Question: i have written a program to display my uid , username and password when clicked on a button as a toast message from my database , but i want to display it inside my listview when clicked on the same button , the listview is on the same page , i am new to sqlite database i just know how to create , insert , delete and update the contents of database, but i dont know how to display it inside my listview , please need some help
Here is the pic of my application

As you can see from the pic , i m adding username and password with add button and with the help of getdetails button i m displaying my uid , username and password , but i want to display the details inside the listview
My ListHelper class
'''
public class ListHelper {
DbListHelper helper;
public ListHelper(Context context) {
helper = new DbListHelper(context);
}
public long insertData(String name, String password) {
SQLiteDatabase db = helper.getWritableDatabase();
ContentValues values = new ContentValues();
values.put(DbListHelper.NAME, name);
values.put(DbListHelper.PASSWORD, password);
long id = db.insert(DbListHelper.TABLE_NAME, null, values);
return id;
}
public String getAllData() {
SQLiteDatabase db = helper.getWritableDatabase();
String[] columns = { DbListHelper.UID, DbListHelper.NAME,
DbListHelper.PASSWORD };
Cursor cursor = db.query(DbListHelper.TABLE_NAME, columns, null, null,
null, null, null);
StringBuffer buffer = new StringBuffer();
while (cursor.moveToNext()) {
int index = cursor.getColumnIndex(DbListHelper.UID);
int cid = cursor.getInt(index);
int index1 = cursor.getColumnIndex(DbListHelper.NAME);
String cid1 = cursor.getString(index1);
int index2 = cursor.getColumnIndex(DbListHelper.PASSWORD);
String cid2 = cursor.getString(index2);
buffer.append(cid + " " + cid1 + " " + cid2 + "
");
}
return buffer.toString();
}
class DbListHelper extends SQLiteOpenHelper {
private static final String DATABASE_NAME = "ListTest";
private static final String TABLE_NAME = "ListViewTest";
private static final int DATABASE_VERSION = 1;
private Context context;
private static final String UID = "_id";
private static final String NAME = "Name";
private static final String PASSWORD = "Password";
private static final String CREATE_TABLE = "Create table " + TABLE_NAME
+ " (" + UID + " INTEGER PRIMARY KEY AUTOINCREMENT, " + NAME
+ " VARCHAR(255) ," + PASSWORD + " VARCHAR(50))";
private static final String DROP_TABLE = "Drop table If Exists "
+ TABLE_NAME;
public DbListHelper(Context context) {
super(context, DATABASE_NAME, null, DATABASE_VERSION);
this.context = context;
Message.message(context, "Constructor called");
}
@Override
public void onCreate(SQLiteDatabase db) {
// TODO Auto-generated method stub
try {
Message.message(context, "onCreate called");
db.execSQL(CREATE_TABLE);
} catch (SQLException e) {
// TODO Auto-generated catch block
e.printStackTrace();
}
}
@Override
public void onUpgrade(SQLiteDatabase db, int oldVersion, int newVersion) {
// TODO Auto-generated method stub
try {
Message.message(context, "onUpgrage called");
db.execSQL(DROP_TABLE);
onCreate(db);
} catch (SQLException e) {
// TODO Auto-generated catch block
e.printStackTrace();
}
}
}
'''
}
My MainActivity class
'''
public class MainActivity extends ActionBarActivity {
ListHelper listHelper;
Button badd, bgetDetails;
ListView l1;
EditText et1, et2;
@Override
protected void onCreate(Bundle savedInstanceState) {
super.onCreate(savedInstanceState);
setContentView(R.layout.activity_main);
badd = (Button) findViewById(R.id.button1);
l1 = (ListView) findViewById(R.id.listView1);
et1 = (EditText) findViewById(R.id.editText1);
et2 = (EditText) findViewById(R.id.editText2);
bgetDetails = (Button) findViewById(R.id.button2);
listHelper = new ListHelper(getBaseContext());
badd.setOnClickListener(new OnClickListener() {
@Override
public void onClick(View v) {
// TODO Auto-generated method stub
String user = et1.getText().toString();
String password = et2.getText().toString();
long id = listHelper.insertData(user, password);
if (id < 0) {
Message.message(getBaseContext(), "Unsuccesfull");
} else {
Message.message(getBaseContext(), "Succesfull");
}
}
});
bgetDetails.setOnClickListener(new OnClickListener() {
@Override
public void onClick(View v) {
// TODO Auto-generated method stub
String results = listHelper.getAllData();
Message.message(getBaseContext(), results);
}
});
}
'''
}
any suggestions are welcomed
please reply
thanking you
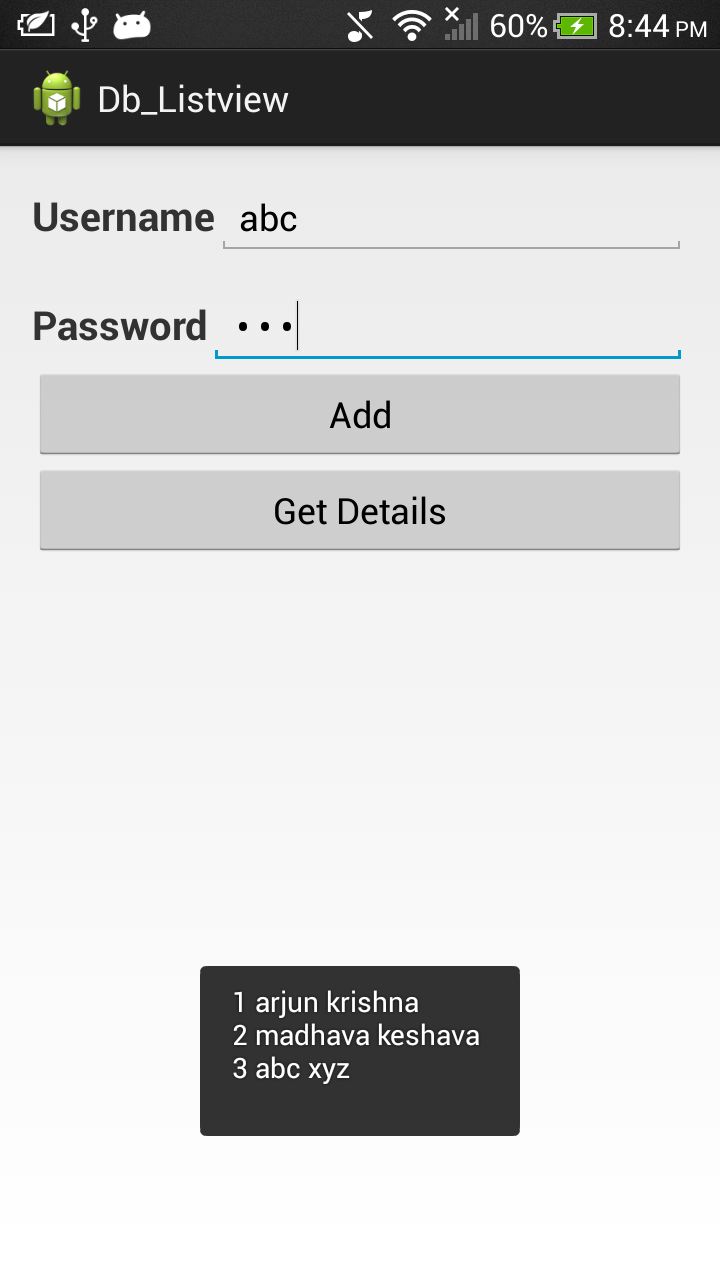
Answer: You can use either of them. If you want to have customized listview you can use Baseadapter> Here is a nice tutorial: <URL>
If you have a simple listview that doesnt need much appearance attraction and demands performance, you can use CursorAdapter (or even SimpleCursorAdapter). They efficiently manage cursor and improve populating listview from database when there is large number of data (1k-2k items).
Here is a link for simple cursor adapter vs cursor adapter : <URL>